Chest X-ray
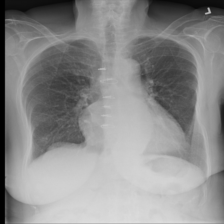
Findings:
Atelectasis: negative
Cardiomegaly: negative
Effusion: negative
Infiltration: positive
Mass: negative
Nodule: negative
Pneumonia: negative
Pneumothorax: negative
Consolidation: negative
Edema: negative
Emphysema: negative
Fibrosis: negative
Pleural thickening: negative
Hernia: negative